Question: I have a fairly simple Django application which I have added Twitter Bootstrap to.
It works as expected when on the local Django server 'http://127.0.0.1:8000/surveythree/' But when I deploy it to my production server <URL> the CSS does not work.
I have tried many variations of the following links.
'''
<link href = "/static/css/bootstrap.min.css" rel = "stylesheet">
<link href = "http://phaedrus.scss.tcd.ie/bias_experiment/src/survey/static/css/bootstrap.min.css" rel = "stylesheet">
'''
My project setup.

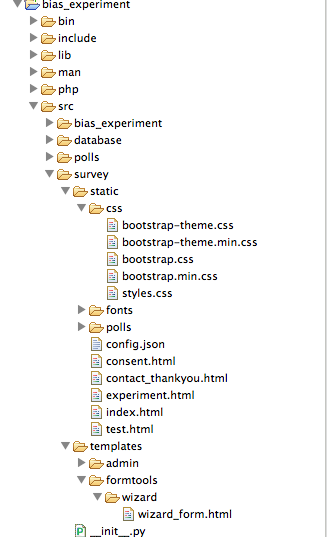
Answer: '''
<link href="./static/css/bootstrap.min.css" rel="stylesheet>"
'''
here "'./static'" refers to the folder named "static" in current directory and if you are using "'/static'" which means folder named "static" in root directory.
Both make the difference on server side.
and if its not working then you can add its bootstrap link
'''
<!-- Latest compiled and minified CSS -->
<link rel="stylesheet" href="//netdna.bootstrapcdn.com/bootstrap/3.1.1/css/bootstrap.min.css">
<!-- Optional theme -->
<link rel="stylesheet" href="//netdna.bootstrapcdn.com/bootstrap/3.1.1/css/bootstrap-theme.min.css">
<!-- Latest compiled and minified JavaScript -->
<script src="//netdna.bootstrapcdn.com/bootstrap/3.1.1/js/bootstrap.min.js"></script>
'''